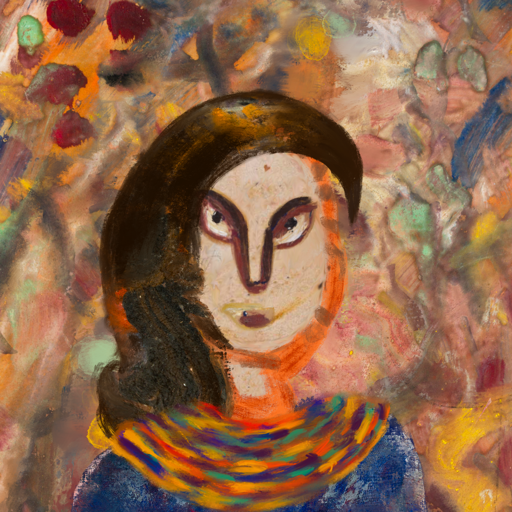
Background: Mother_And_Son_Mother, Head And Neck Front: Rupkatha, Face Front: After_Raid, Bust: Irani, Hair Front: Gypsy_Queen, Head Accessory: Blank, Second Necklace: An_Impression_2, Necklace: Blank, Baby: Blank